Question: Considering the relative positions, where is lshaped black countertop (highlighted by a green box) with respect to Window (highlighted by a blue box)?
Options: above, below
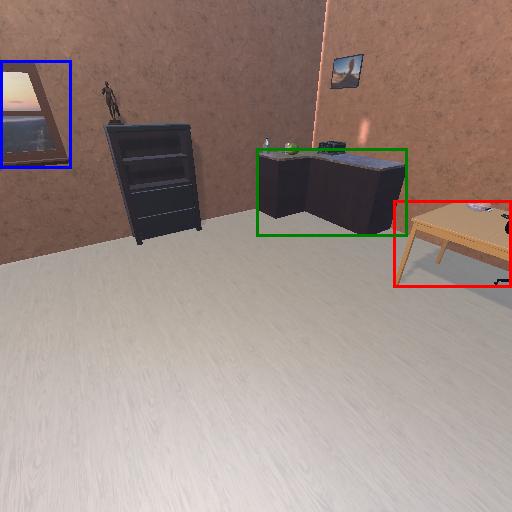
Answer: above